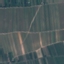
Land use / land cover: PermanentCrop